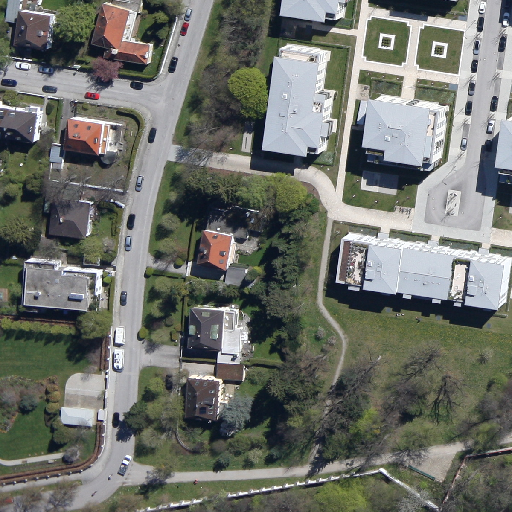
Referring expression: vehicle in the parking area